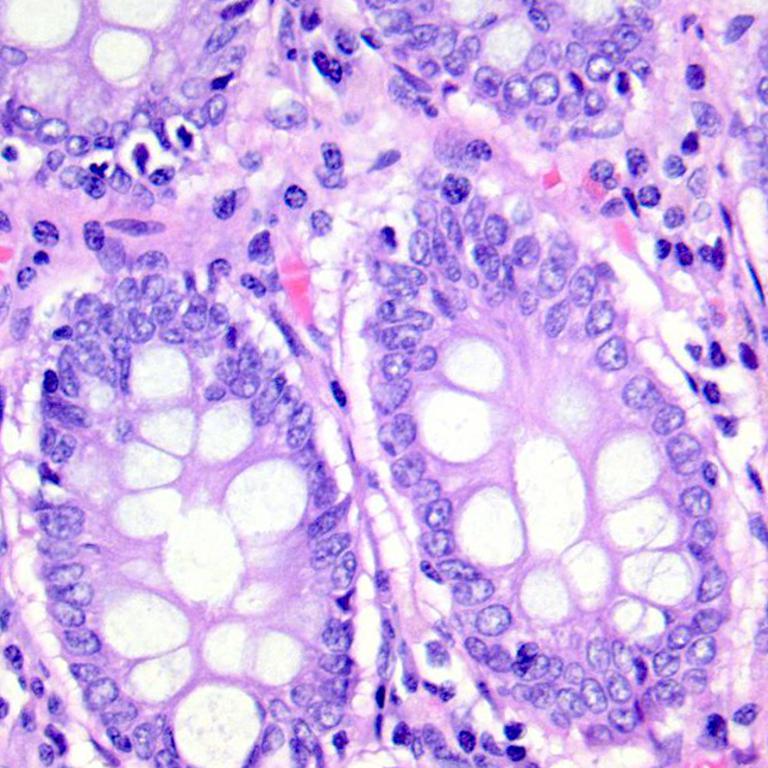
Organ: colon
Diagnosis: benign